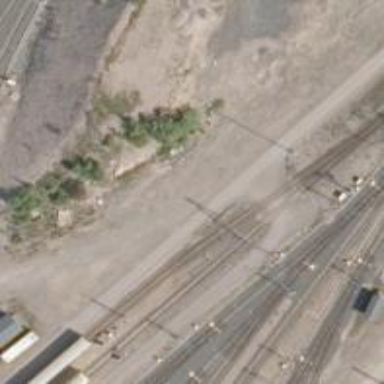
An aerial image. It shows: Railway signal.